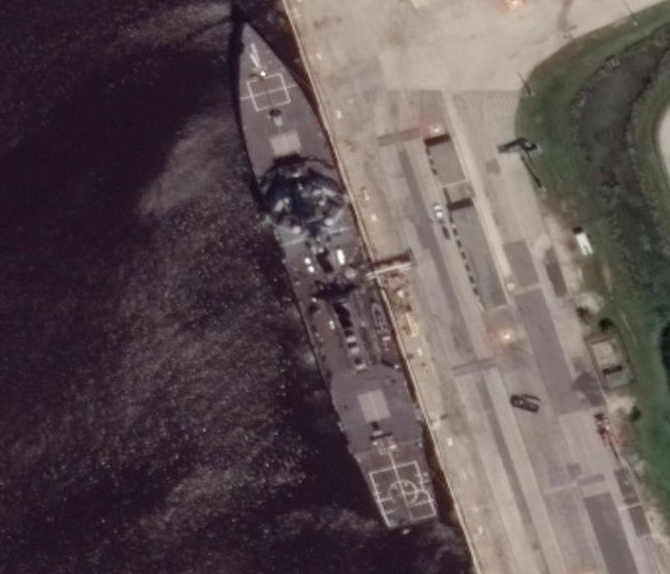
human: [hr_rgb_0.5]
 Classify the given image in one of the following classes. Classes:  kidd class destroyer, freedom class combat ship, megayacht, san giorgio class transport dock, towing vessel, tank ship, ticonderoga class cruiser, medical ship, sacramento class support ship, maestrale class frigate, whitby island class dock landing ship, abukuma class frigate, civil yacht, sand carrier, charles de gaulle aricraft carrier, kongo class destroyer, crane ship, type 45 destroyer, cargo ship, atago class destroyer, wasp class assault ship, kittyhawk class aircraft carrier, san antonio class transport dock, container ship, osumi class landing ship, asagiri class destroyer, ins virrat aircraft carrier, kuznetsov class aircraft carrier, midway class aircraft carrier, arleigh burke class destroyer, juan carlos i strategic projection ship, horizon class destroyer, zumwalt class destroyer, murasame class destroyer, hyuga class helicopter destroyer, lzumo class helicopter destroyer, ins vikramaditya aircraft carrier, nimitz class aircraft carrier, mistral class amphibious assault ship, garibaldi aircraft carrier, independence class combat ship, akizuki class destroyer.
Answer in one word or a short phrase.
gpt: Arleigh Burke class destroyer